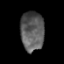
Tissue: prostate
Cell type: Endothelial cells
Senescence score: 0.7117
Nuclear area (px): 912
Mean DAPI intensity: 91.137